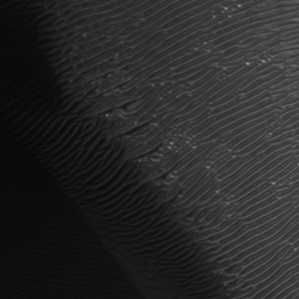
Label: frost